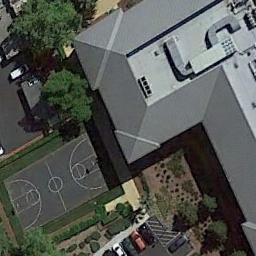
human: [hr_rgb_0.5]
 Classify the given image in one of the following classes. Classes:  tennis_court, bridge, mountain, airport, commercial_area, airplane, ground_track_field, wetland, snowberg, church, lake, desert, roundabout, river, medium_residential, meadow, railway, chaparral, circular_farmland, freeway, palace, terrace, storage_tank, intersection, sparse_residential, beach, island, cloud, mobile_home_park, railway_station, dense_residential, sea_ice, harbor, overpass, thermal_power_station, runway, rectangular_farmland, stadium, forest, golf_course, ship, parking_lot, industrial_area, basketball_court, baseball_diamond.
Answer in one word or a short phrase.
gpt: basketball_court